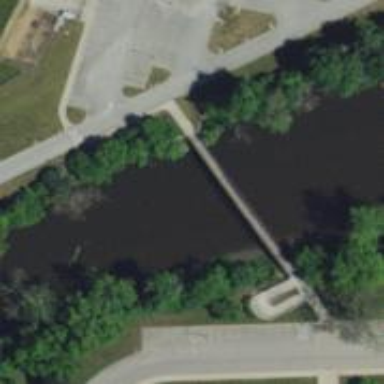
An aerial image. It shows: Bridge for cycleway.